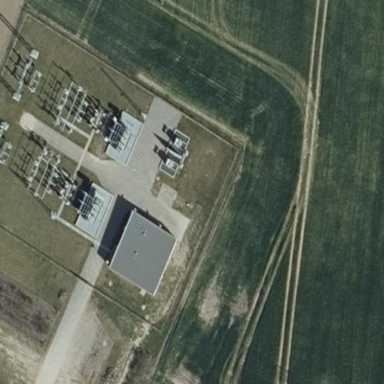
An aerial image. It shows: Outdoor distribution substation protected by fence.